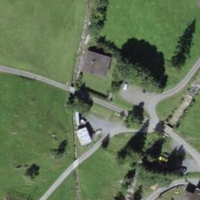
EUNIS habitat code: 23
Species observed at this site:
Perizoma minorata
Scotopteryx chenopodiata
Trichodes alvearius
Thymelicus sylvestris